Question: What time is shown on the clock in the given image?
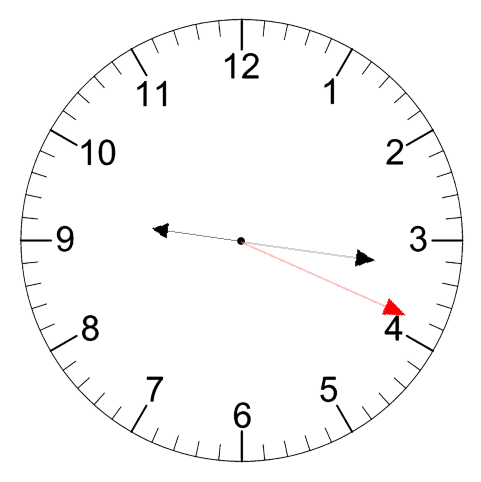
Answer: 09:16:19